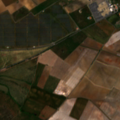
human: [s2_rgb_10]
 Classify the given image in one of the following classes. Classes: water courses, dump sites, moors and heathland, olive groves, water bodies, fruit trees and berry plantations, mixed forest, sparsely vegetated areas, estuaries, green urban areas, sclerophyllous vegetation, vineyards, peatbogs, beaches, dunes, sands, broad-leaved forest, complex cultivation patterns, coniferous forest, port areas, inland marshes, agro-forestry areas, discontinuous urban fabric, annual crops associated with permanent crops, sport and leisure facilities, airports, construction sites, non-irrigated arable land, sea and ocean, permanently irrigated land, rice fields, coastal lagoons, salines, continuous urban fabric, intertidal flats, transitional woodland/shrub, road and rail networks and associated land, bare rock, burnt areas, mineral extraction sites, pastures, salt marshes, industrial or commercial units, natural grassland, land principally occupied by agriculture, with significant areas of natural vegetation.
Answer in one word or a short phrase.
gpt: continuous urban fabric